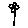
Label: flower